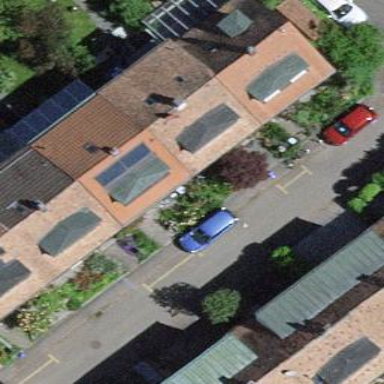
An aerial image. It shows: Terrace building.